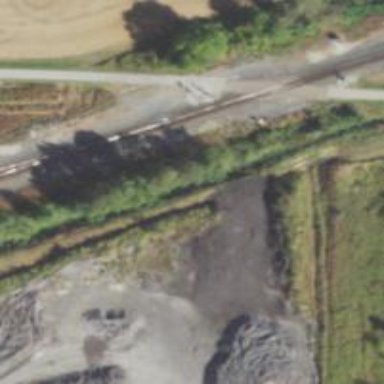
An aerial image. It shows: Railway spur junction.